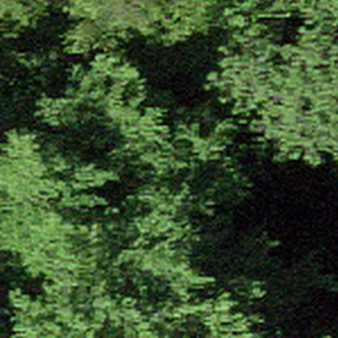
Label: other